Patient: sex F, age 74
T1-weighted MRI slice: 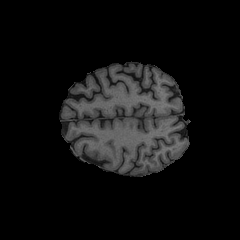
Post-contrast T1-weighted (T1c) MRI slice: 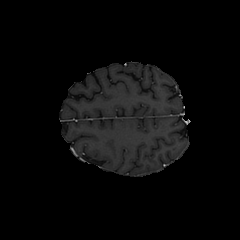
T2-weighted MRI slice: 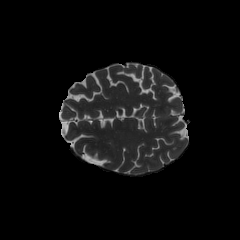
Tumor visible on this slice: no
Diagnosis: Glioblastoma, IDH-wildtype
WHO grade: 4